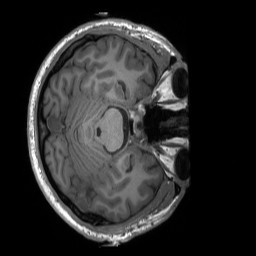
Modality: T1w
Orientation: axial
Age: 31
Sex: male
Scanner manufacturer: siemens
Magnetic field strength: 3 T
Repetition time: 2.3 s
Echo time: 0.00232 s